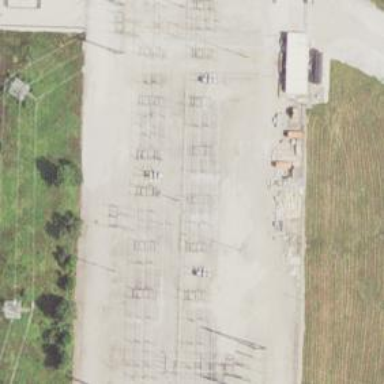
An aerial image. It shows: Switch for power supply.